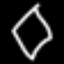
Label: diamond